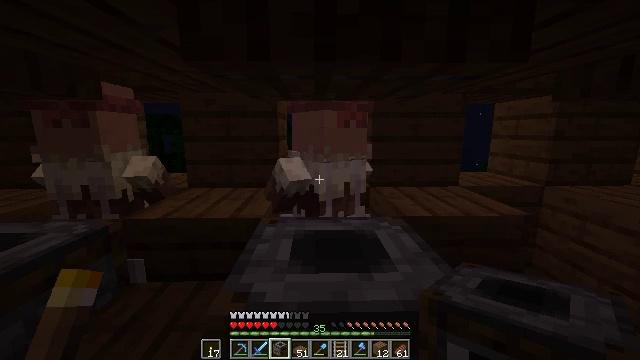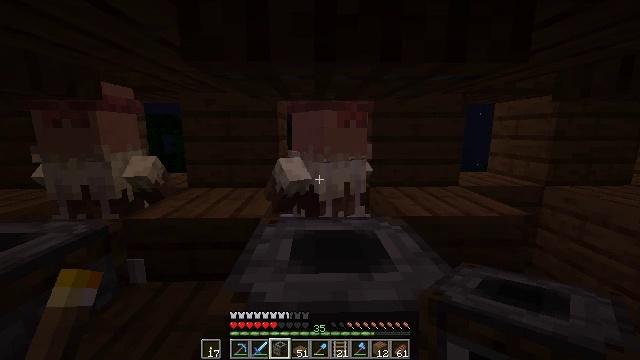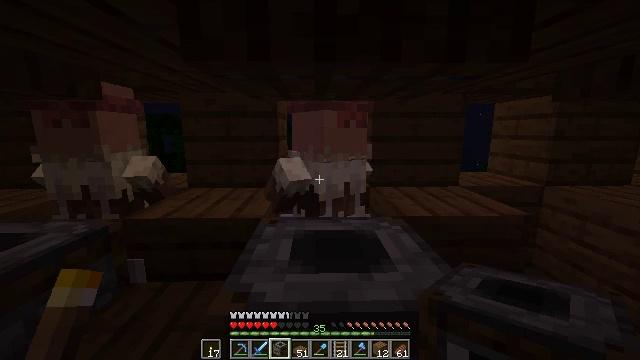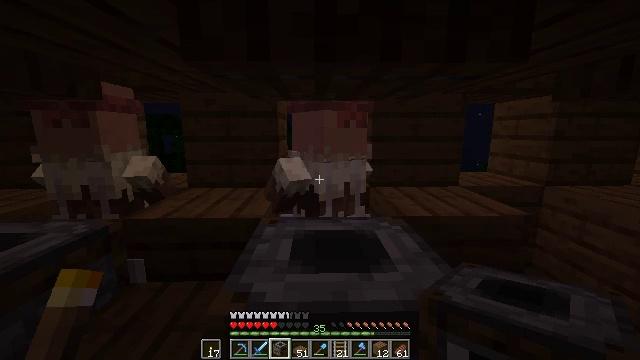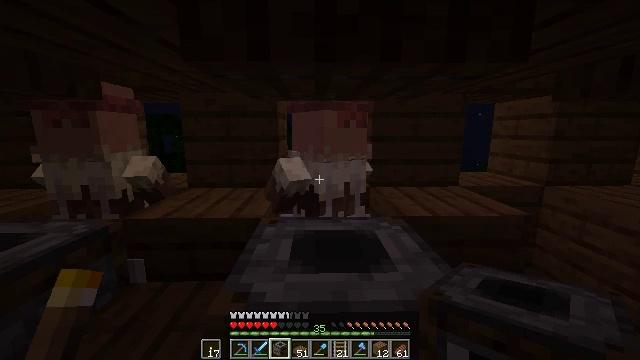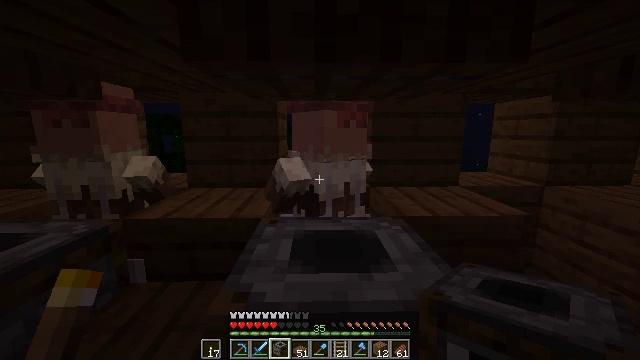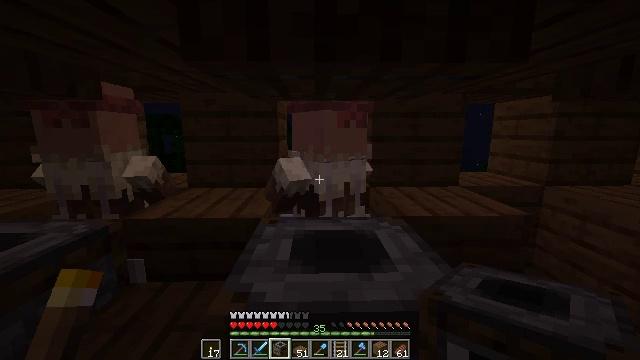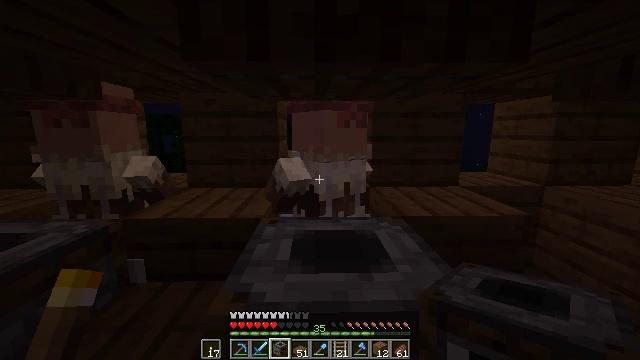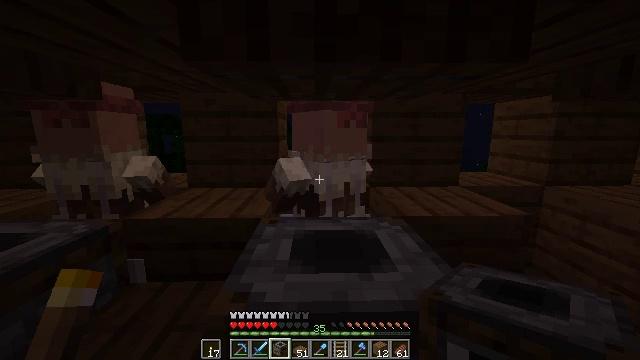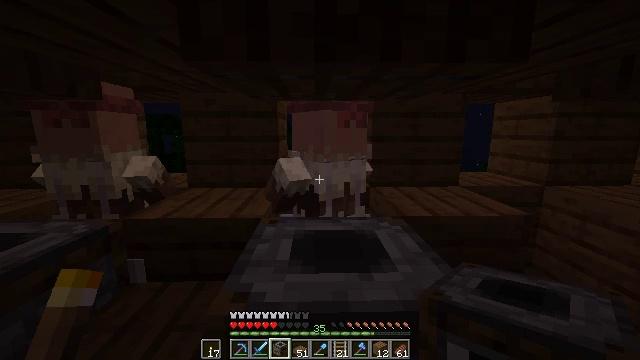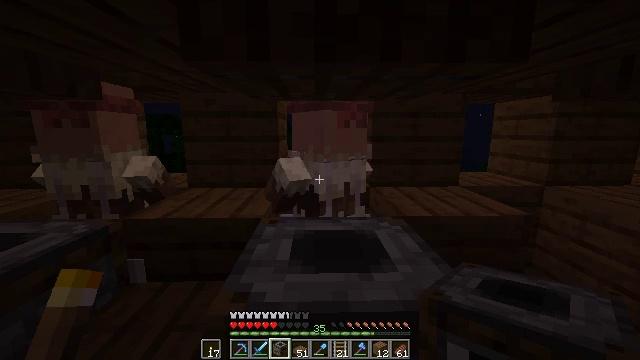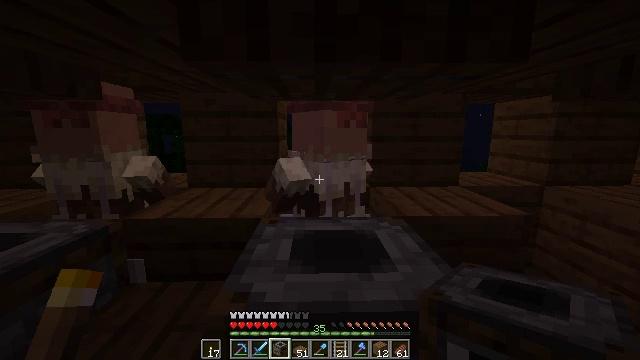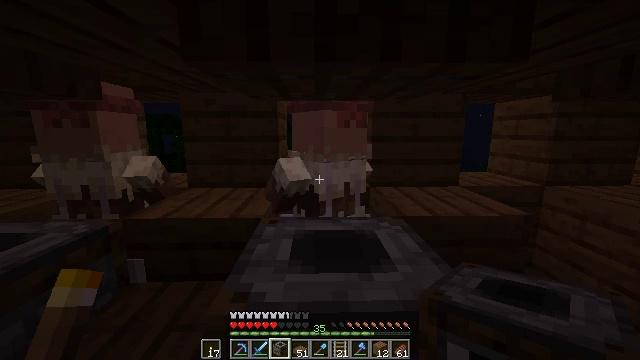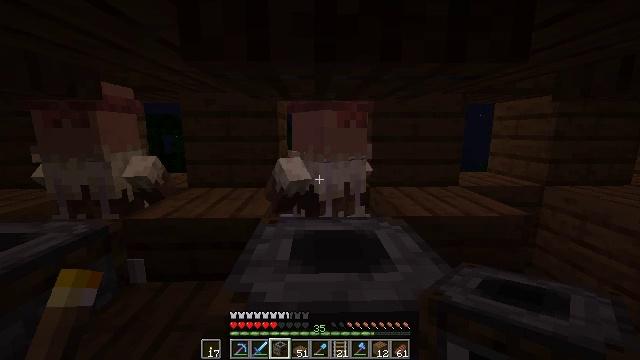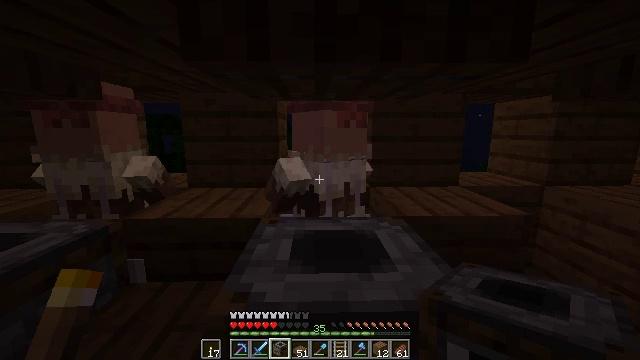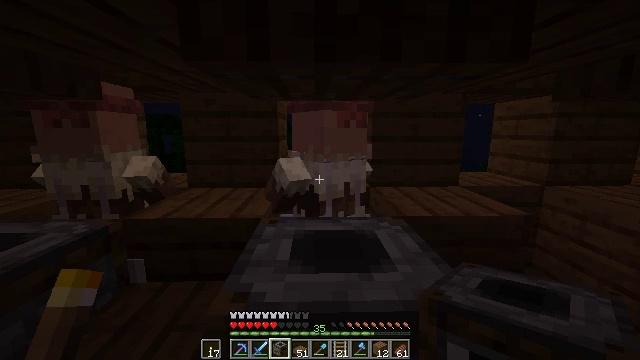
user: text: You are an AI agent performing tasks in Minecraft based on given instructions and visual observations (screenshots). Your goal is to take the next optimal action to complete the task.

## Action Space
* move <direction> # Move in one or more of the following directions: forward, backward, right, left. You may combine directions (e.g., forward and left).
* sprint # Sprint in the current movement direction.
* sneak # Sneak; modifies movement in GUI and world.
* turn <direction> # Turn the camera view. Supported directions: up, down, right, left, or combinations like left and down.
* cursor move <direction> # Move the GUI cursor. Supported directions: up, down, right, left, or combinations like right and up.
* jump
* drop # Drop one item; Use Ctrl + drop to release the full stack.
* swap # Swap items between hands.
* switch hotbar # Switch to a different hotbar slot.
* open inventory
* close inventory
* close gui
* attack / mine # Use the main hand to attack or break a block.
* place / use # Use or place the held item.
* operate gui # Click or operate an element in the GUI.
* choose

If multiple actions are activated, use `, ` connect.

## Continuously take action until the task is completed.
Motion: motion action
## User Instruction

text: Mine the smoker to break it.
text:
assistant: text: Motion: no_op
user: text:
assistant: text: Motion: no_op
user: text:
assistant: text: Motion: no_op
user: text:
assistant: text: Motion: no_op
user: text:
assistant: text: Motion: no_op
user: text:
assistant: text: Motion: no_op
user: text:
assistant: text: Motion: no_op
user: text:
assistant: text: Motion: no_op
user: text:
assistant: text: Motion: no_op
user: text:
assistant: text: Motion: no_op
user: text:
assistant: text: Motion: no_op
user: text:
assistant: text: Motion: no_op
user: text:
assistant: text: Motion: no_op
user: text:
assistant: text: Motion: no_op
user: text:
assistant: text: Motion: no_op
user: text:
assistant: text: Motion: no_op
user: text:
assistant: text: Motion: no_op
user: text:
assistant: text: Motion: no_op
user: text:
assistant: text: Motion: no_op
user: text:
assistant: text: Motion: no_op
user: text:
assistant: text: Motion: no_op
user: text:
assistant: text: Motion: no_op
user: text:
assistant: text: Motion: no_op
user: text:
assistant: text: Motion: no_op
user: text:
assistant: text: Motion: no_op
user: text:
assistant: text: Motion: no_op
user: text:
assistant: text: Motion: no_op
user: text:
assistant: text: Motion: no_op
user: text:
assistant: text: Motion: no_op
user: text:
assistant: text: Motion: no_op